Interaction volume radius: 5 \u00c5
Interaction volume height: 25 \u00c5
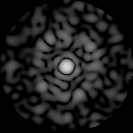
Disorder parameter: 0.8213